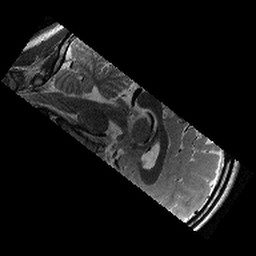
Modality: T2w
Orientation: sagittal
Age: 13
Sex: female
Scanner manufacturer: siemens
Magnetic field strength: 3 T
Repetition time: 9.23 s
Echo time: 0.067 s